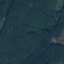
Land use / land cover class: Forest